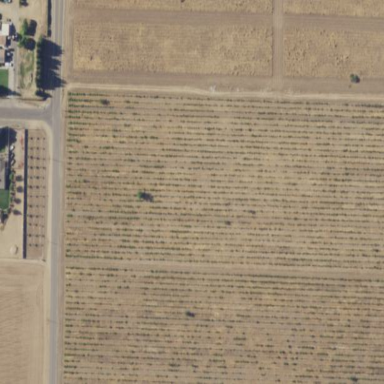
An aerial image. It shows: Vineyard with grape crops.